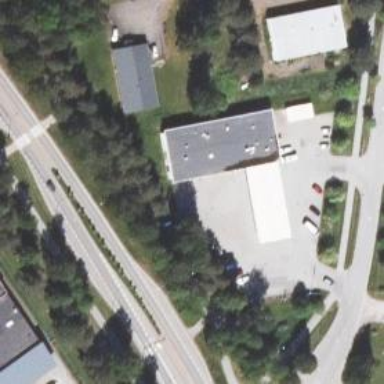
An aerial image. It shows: Convenience shop.